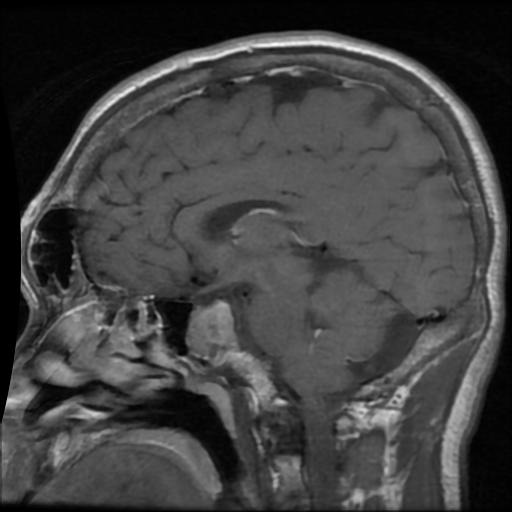
Label: pituitary